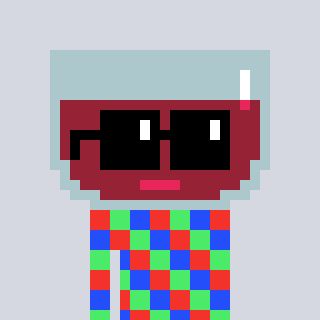
a pixel art character with square black sunglasses, a wine-shaped head and a green-colored body on a cool background